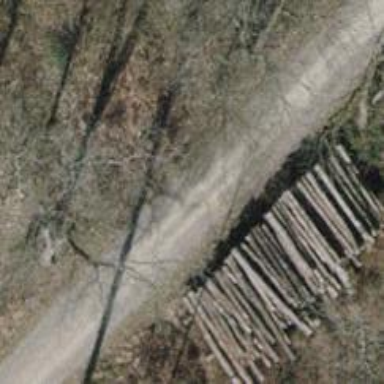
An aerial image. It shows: Compacted track with grade2 surface.